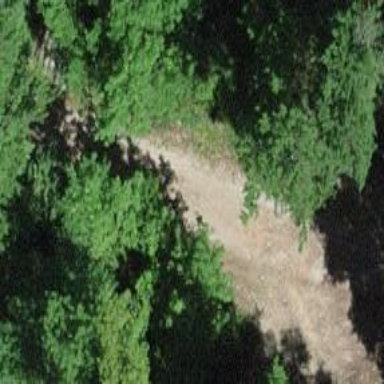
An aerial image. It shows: Gravel track with grade3 tracktype.